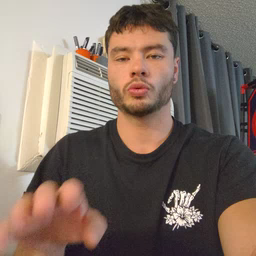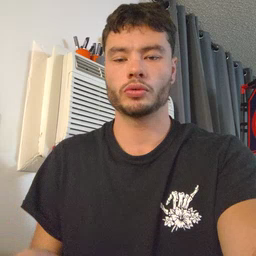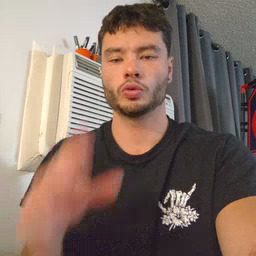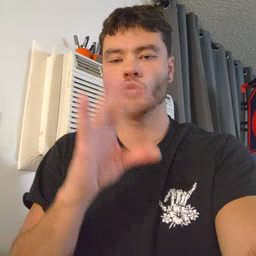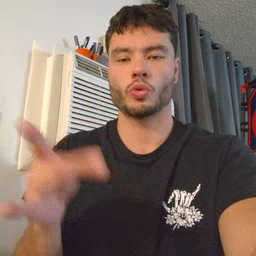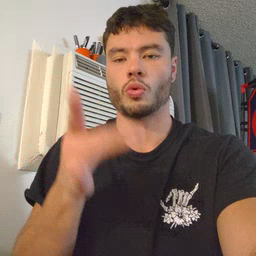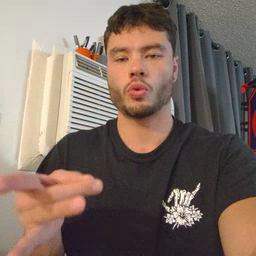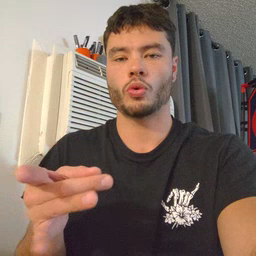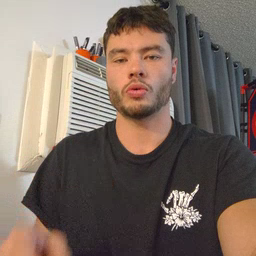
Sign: story